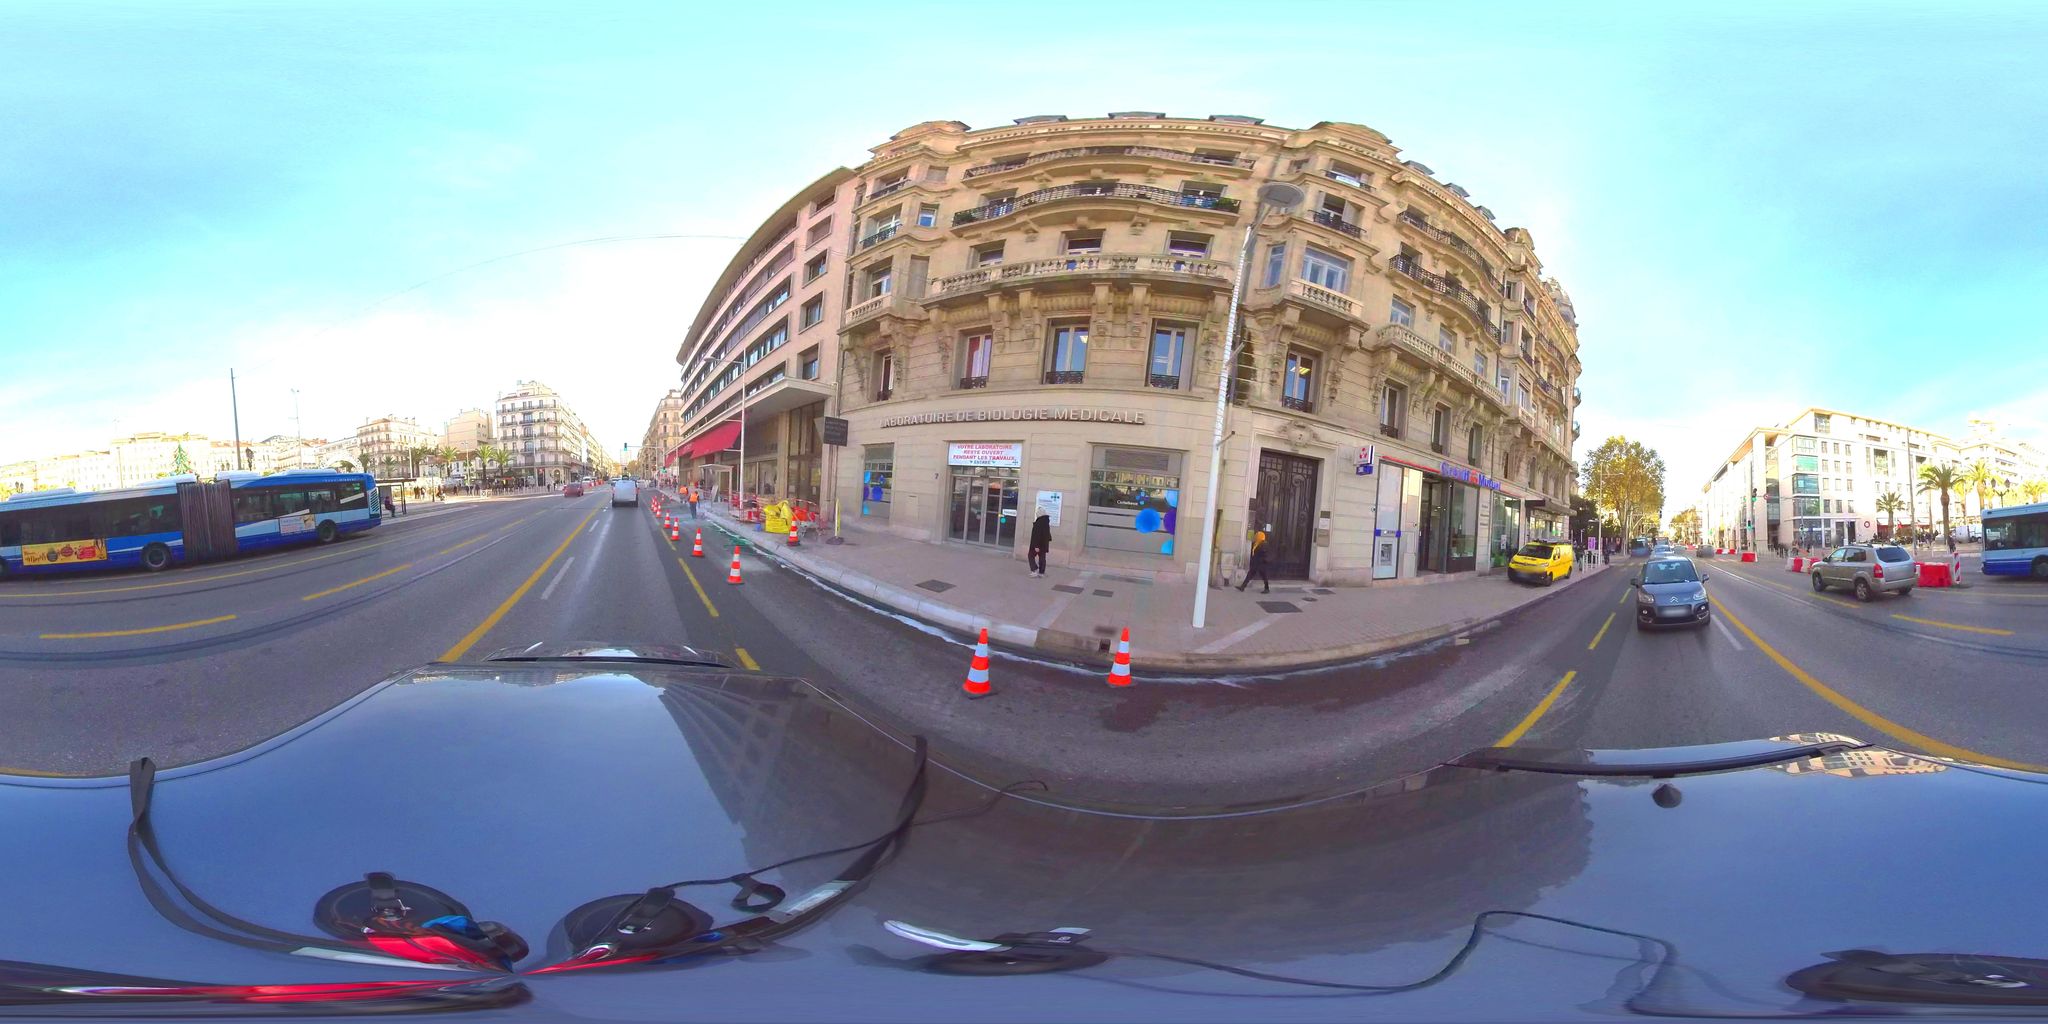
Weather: clear
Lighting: day
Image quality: slightly poor
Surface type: cycling surface
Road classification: primary
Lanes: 4
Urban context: urban centre
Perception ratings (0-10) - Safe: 1.29, Lively: 5.98, Beautiful: 3.3, Boring: 0.59, Depressing: 5.37, Wealthy: 3.31